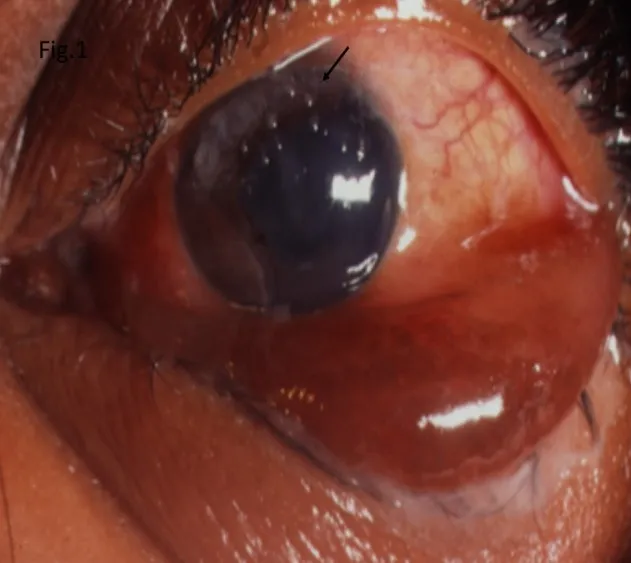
Slit lamp photograph of the left eye showing periorbital edema, conjunctival edema and chemosis, dilated cork-screw vessels and corneal mucous plaques (arrow) on the superior half of the cornea.
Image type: medical_photograph (other_medical_photograph)